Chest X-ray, PA view. Patient: 58 years old, sex F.
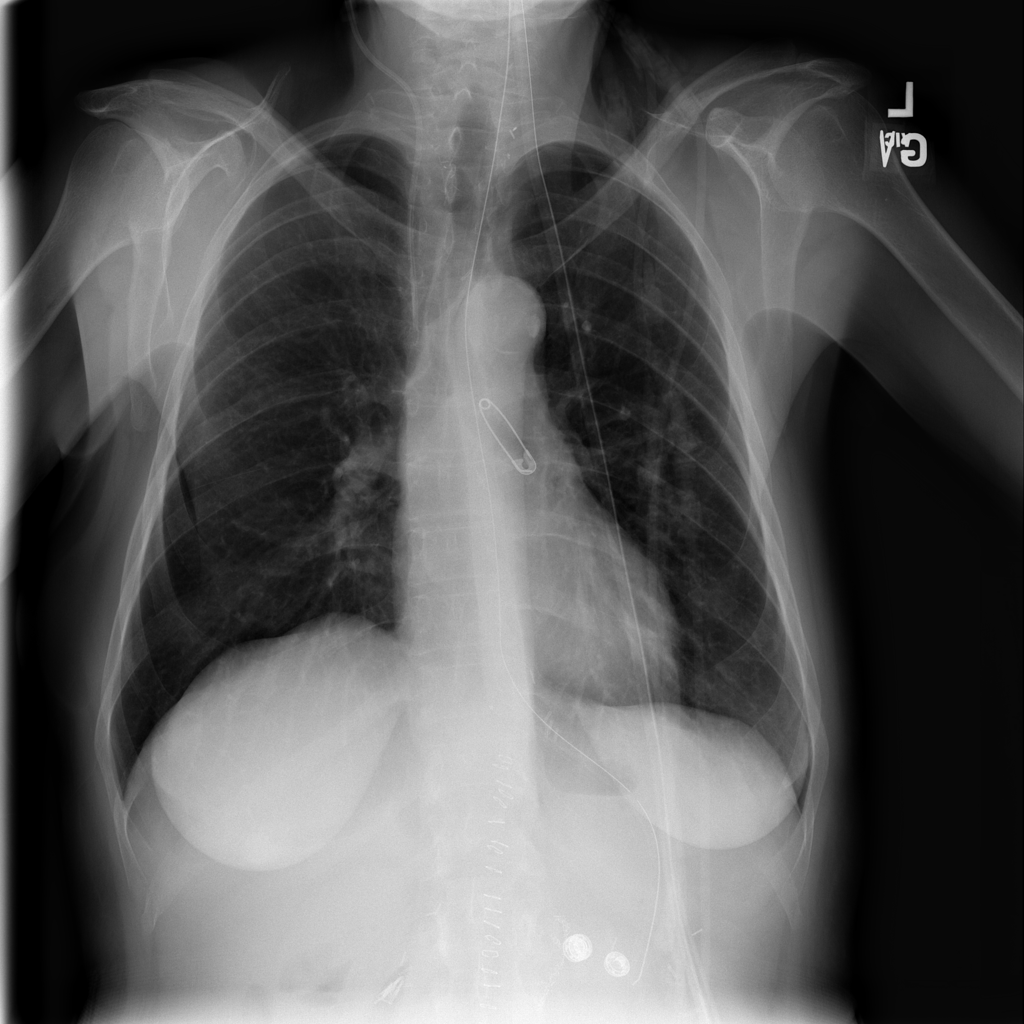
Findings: No Finding